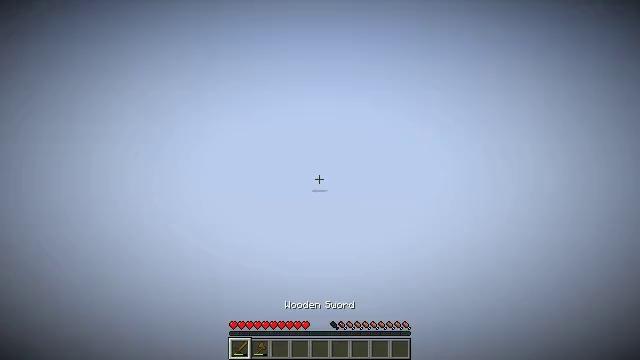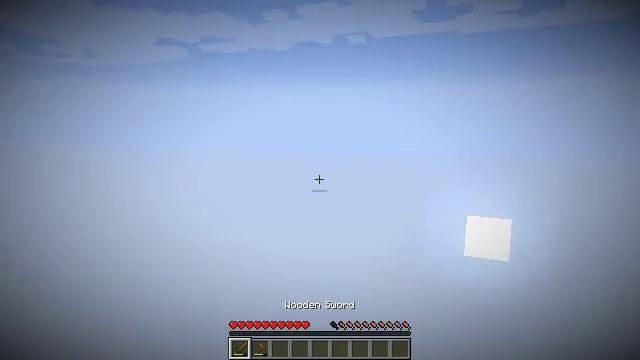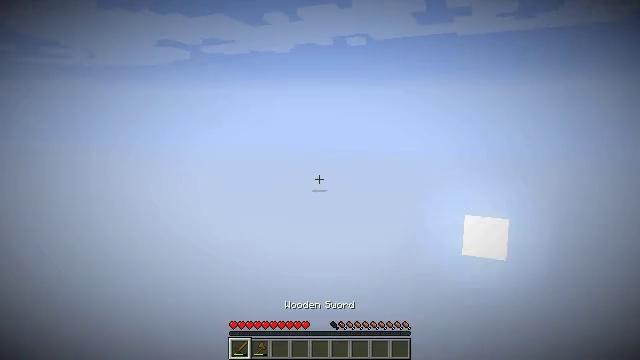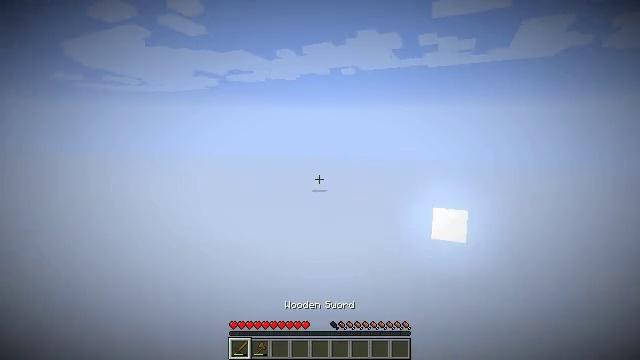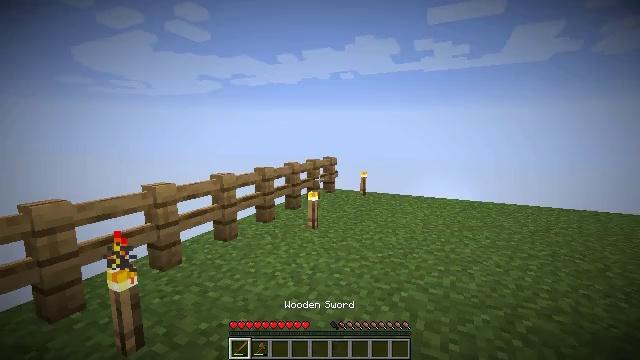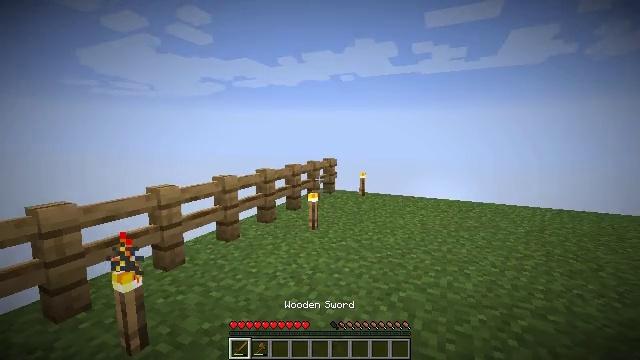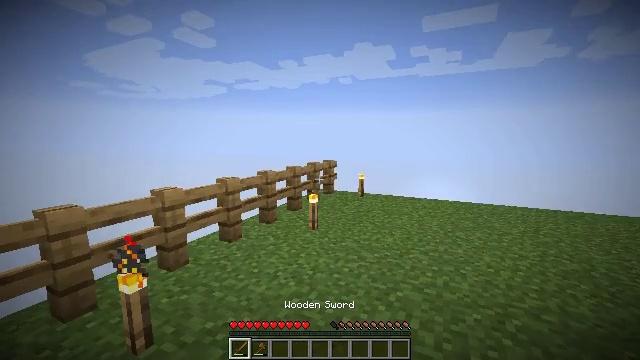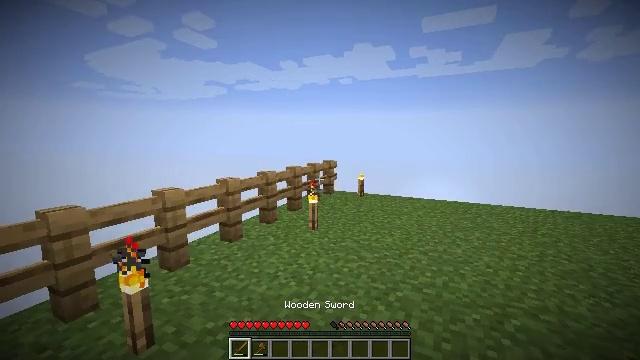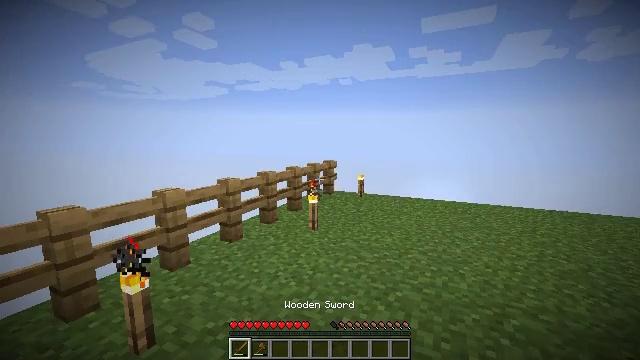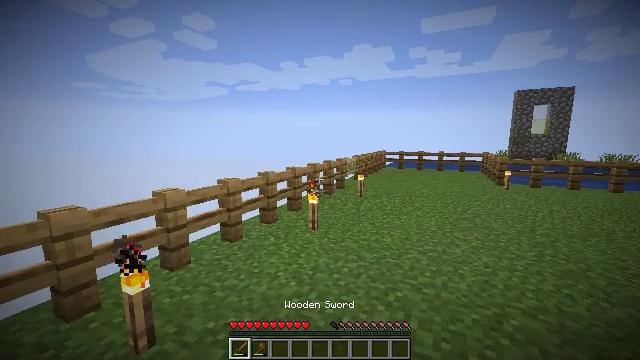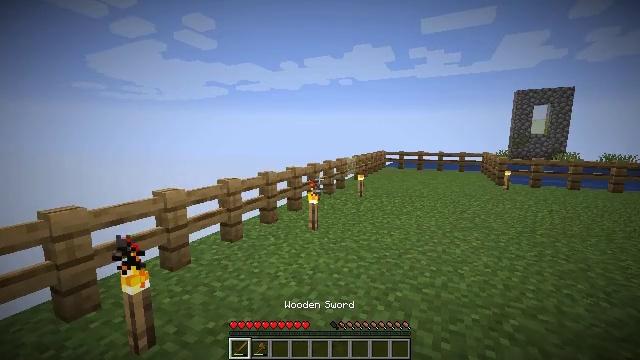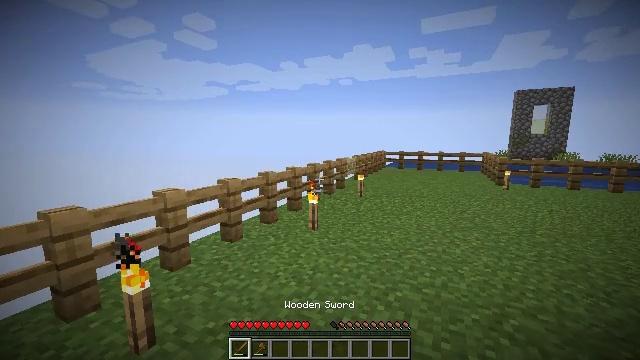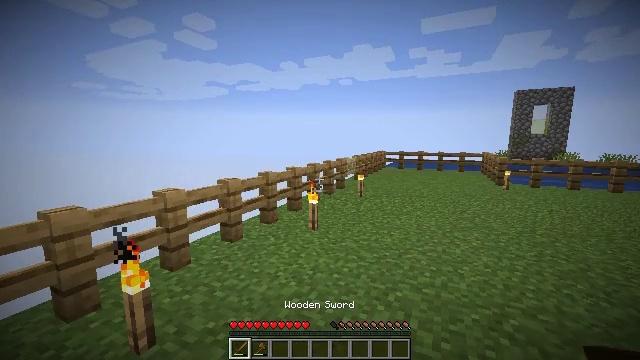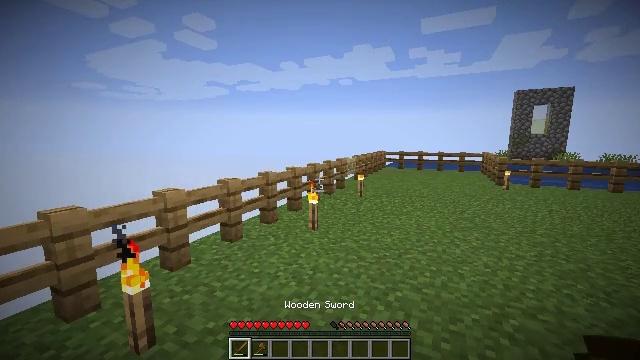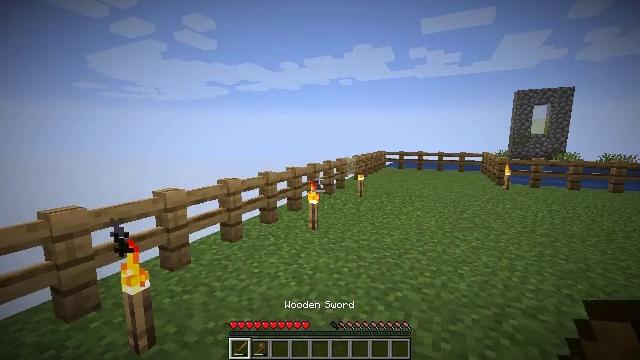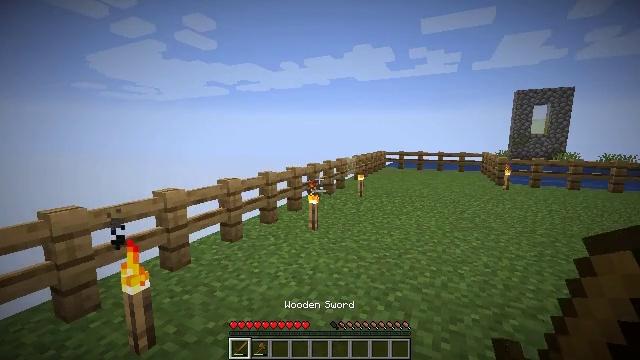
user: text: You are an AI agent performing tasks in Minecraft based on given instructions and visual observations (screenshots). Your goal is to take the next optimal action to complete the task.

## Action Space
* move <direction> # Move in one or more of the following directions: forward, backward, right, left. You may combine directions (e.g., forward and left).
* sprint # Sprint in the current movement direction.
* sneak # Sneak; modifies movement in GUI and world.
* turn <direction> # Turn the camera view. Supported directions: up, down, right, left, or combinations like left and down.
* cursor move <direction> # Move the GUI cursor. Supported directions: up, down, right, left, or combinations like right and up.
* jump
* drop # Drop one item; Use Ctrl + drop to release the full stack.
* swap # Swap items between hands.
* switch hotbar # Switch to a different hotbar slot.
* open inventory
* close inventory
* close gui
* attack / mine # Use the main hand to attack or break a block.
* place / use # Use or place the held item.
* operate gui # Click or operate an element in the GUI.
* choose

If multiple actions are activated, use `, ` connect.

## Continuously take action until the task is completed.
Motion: motion action
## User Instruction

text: Break the hay block to collect it.
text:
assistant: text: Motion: no_op
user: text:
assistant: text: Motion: no_op
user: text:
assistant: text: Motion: no_op
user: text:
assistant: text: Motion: no_op
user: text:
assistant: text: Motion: no_op
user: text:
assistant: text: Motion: no_op
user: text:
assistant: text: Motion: no_op
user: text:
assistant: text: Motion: no_op
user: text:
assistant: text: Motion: no_op
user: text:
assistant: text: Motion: no_op
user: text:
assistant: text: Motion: no_op
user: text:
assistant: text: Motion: no_op
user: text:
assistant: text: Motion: no_op
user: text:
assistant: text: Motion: no_op
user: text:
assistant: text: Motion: no_op
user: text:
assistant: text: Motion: no_op
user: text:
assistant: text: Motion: no_op
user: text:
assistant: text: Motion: no_op
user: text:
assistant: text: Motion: no_op
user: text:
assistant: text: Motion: no_op
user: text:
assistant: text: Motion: no_op
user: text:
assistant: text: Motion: no_op
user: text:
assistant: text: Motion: no_op
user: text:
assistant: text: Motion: no_op
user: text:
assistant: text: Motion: no_op
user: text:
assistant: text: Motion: no_op
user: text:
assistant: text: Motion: no_op
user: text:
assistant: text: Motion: no_op
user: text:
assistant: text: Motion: no_op
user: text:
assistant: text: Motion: no_op